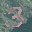
Label: 3